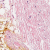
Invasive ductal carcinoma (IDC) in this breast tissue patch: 0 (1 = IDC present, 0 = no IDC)